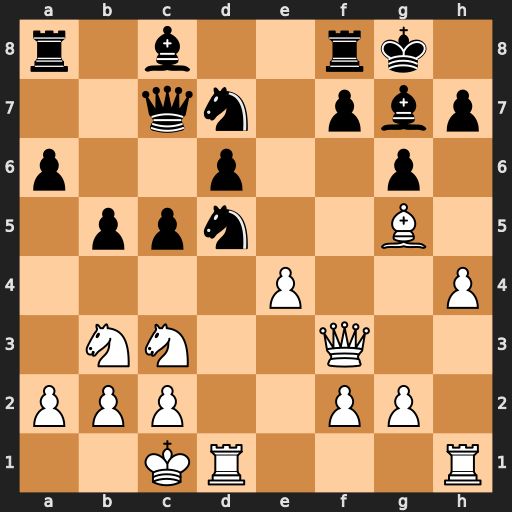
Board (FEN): r1b2rk1/2qn1pbp/p2p2p1/1ppn2B1/4P2P/1NN2Q2/PPP2PP1/2KR3R
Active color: w
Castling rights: -
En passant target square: -
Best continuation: Nxd5